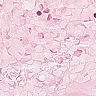
Metastatic tissue present: no